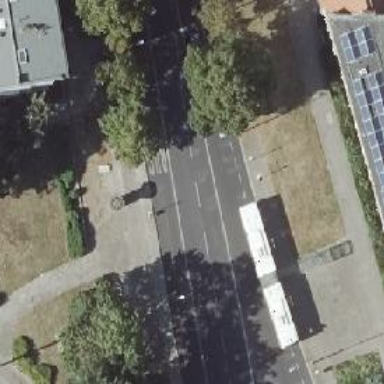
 there is cycleway that also serves as shared busway."